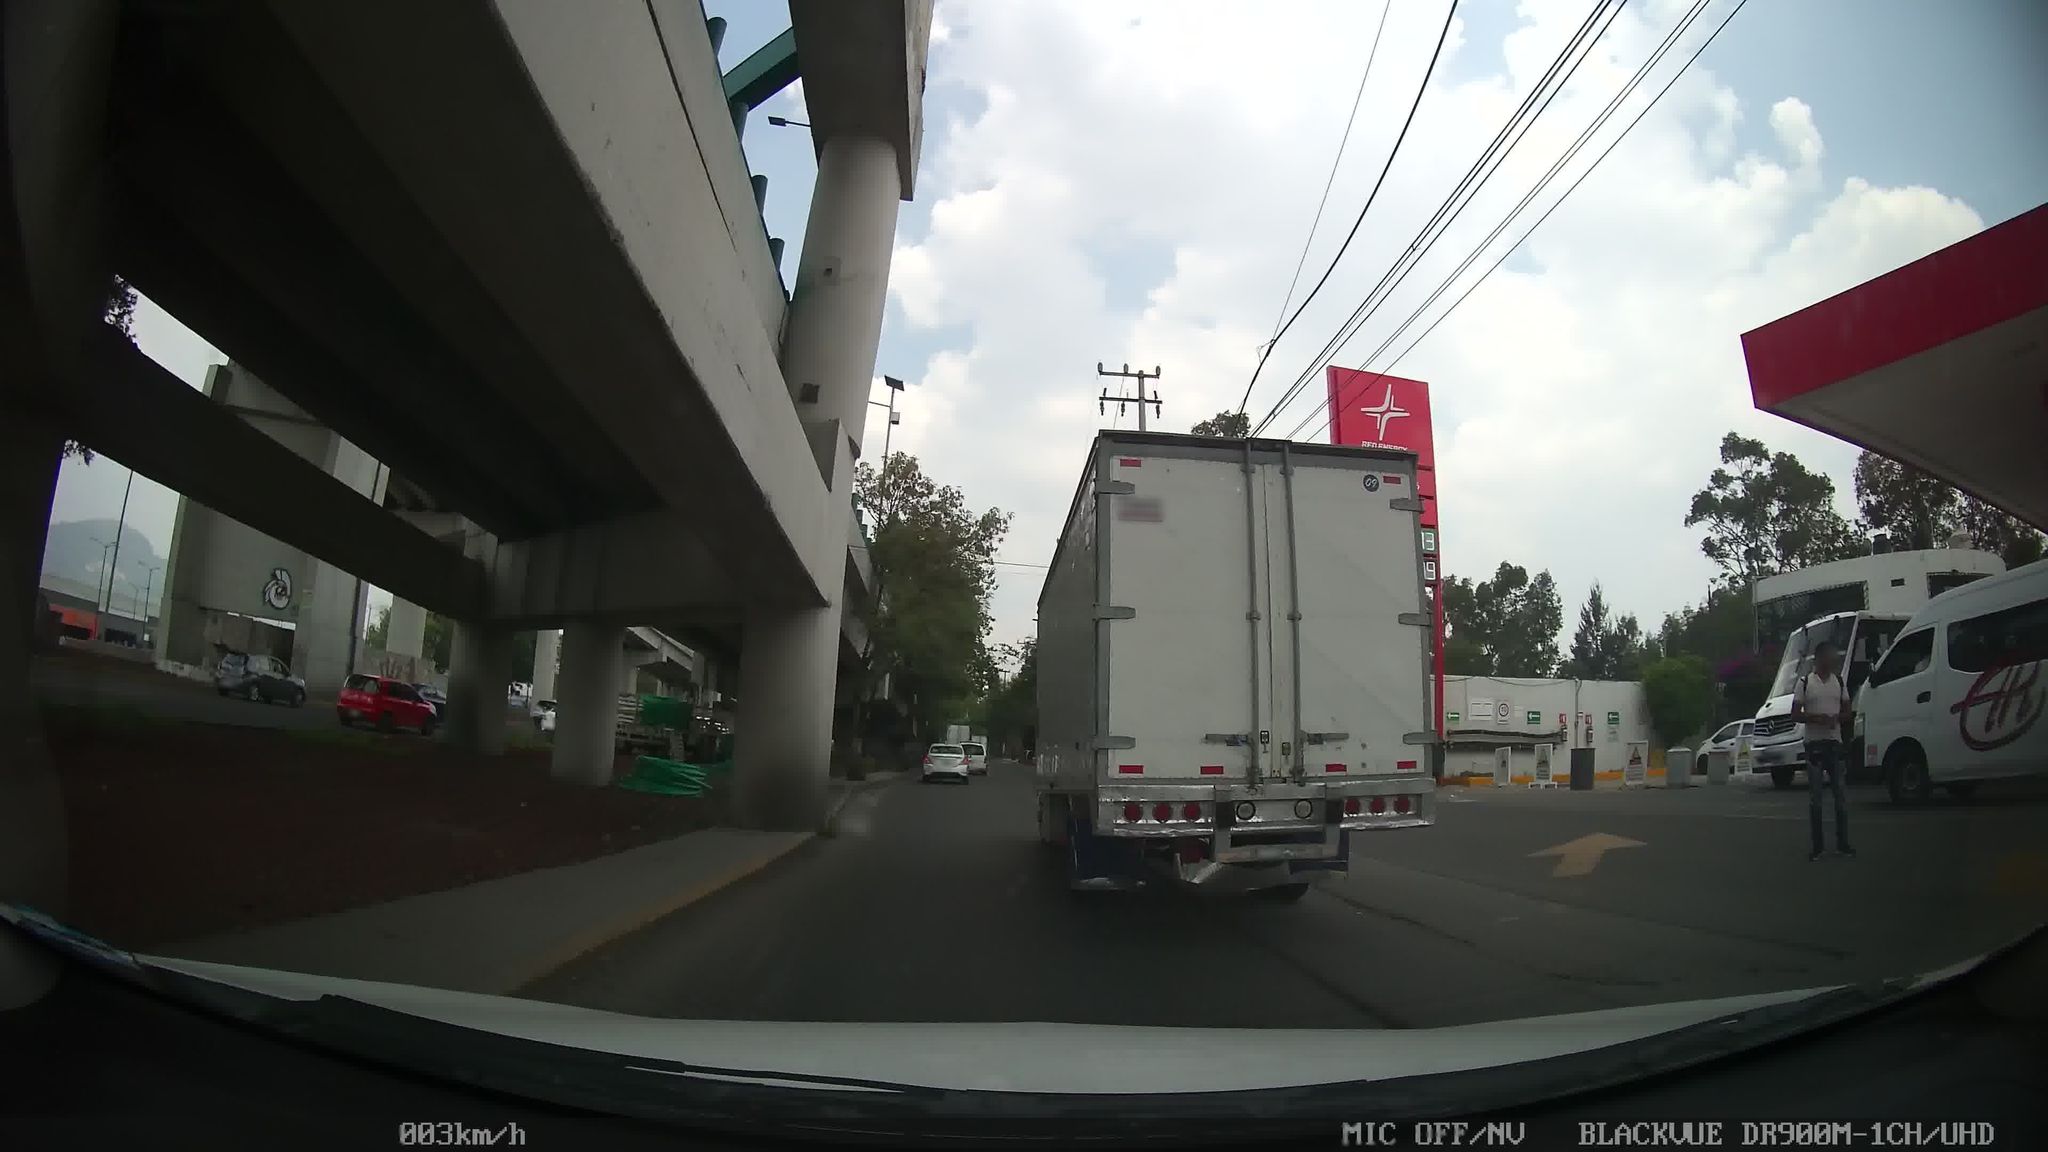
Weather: clear
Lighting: day
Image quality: good
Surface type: driving surface
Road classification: secondary
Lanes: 2
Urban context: urban centre
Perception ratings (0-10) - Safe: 0.4, Lively: 3.73, Beautiful: 2.97, Boring: 5.16, Depressing: 6.31, Wealthy: 0.85